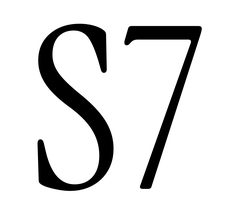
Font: InstrumentSerif-Regular